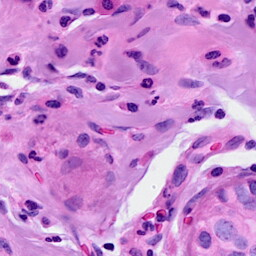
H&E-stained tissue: Breast